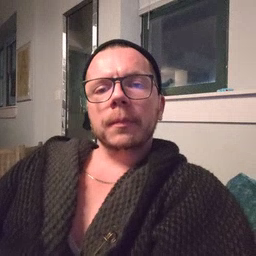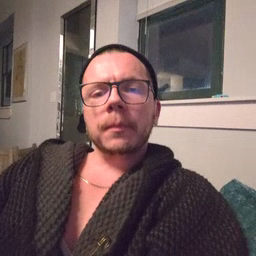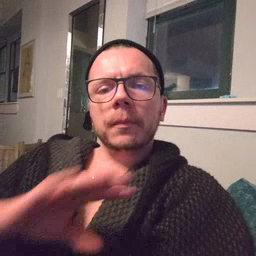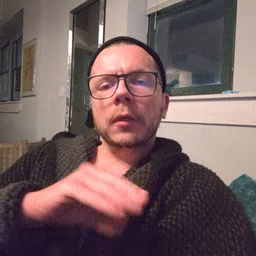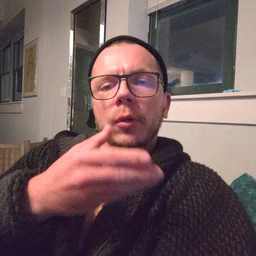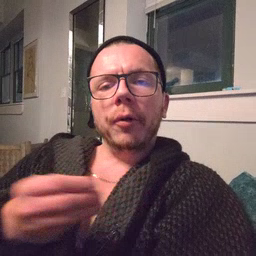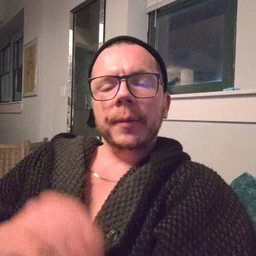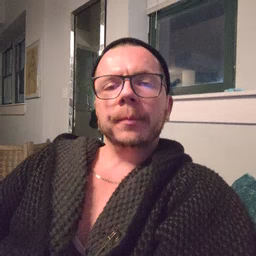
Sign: story